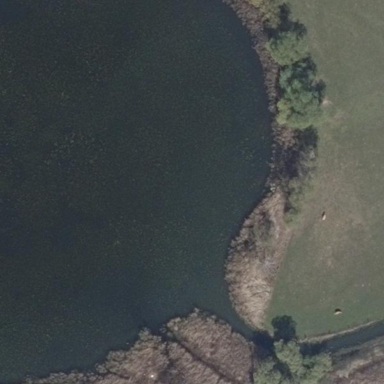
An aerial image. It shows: Wetland area covered with grass.